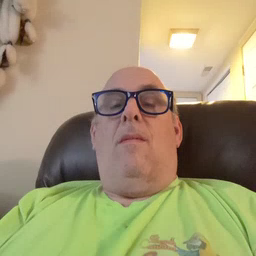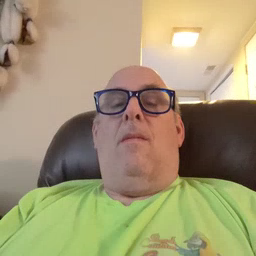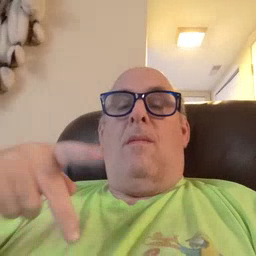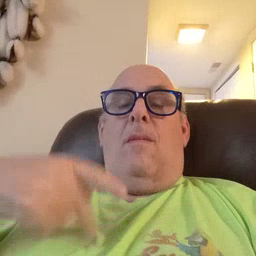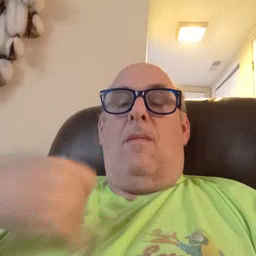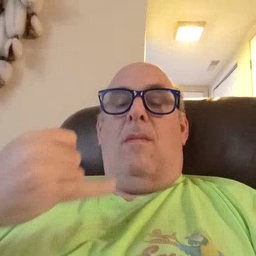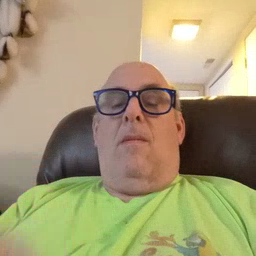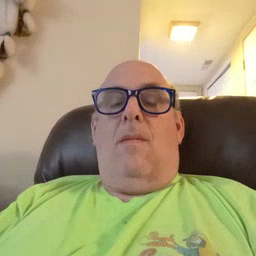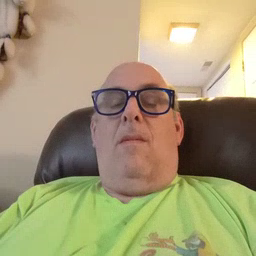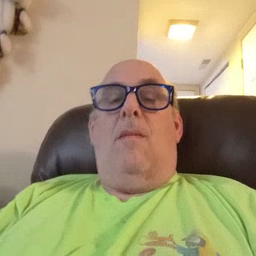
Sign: pajamas